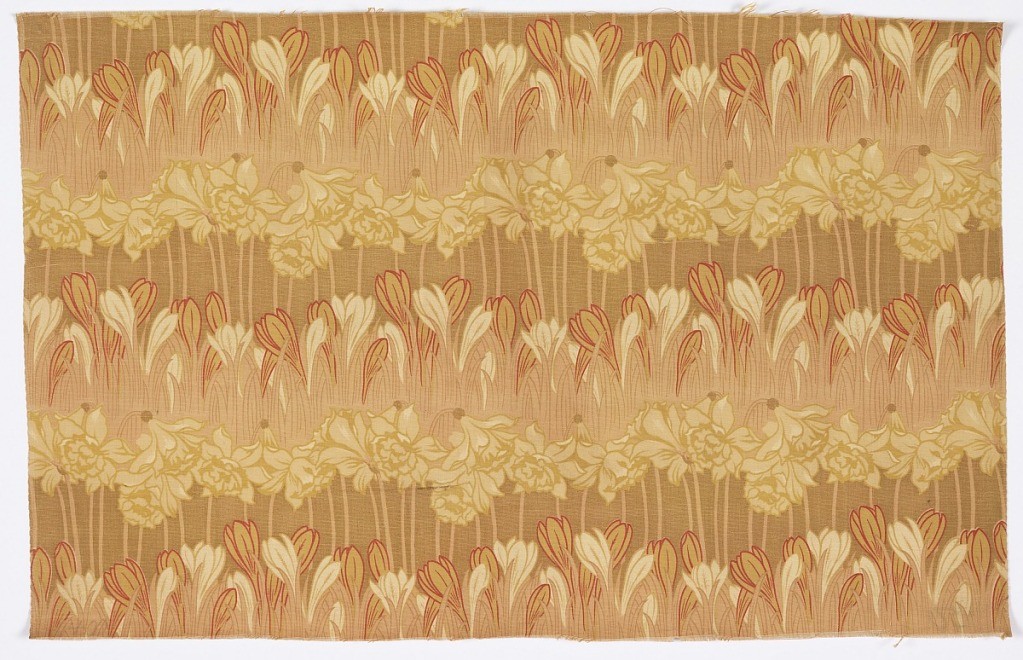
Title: Textile
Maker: Arthur Wilcock
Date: ca. 1890
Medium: cotton Technique: roller printed on plain weave
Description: Heavy cotton, printed on both sides. Design shows horizontal rows of crocus and daffodils. Shade of yellow, tan, and red for some outlines. Stuff is 31" wide. Both selvedges present.